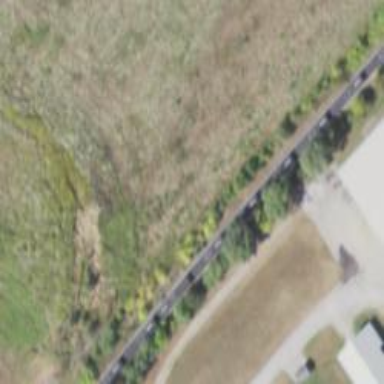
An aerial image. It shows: Railway siding for service.